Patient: sex F, age 46
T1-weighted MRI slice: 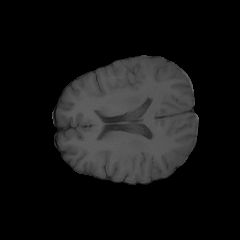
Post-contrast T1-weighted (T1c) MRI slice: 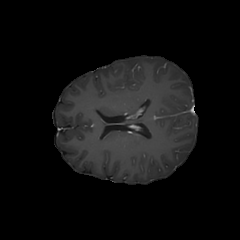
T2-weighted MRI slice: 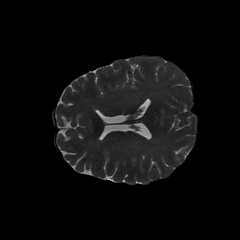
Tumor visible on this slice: no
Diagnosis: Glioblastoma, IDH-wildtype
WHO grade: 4